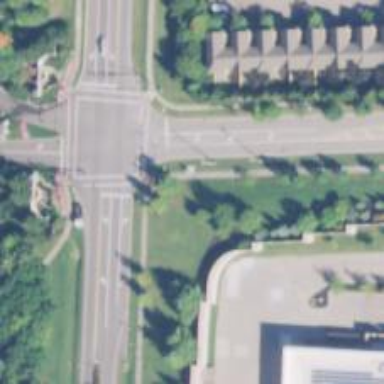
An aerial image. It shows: Crossing with line markings on the road.